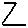
Label: zigzag